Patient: sex M, age 64
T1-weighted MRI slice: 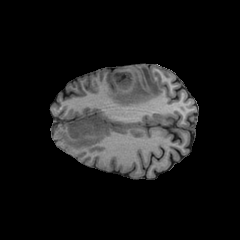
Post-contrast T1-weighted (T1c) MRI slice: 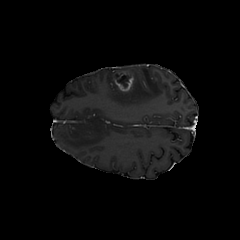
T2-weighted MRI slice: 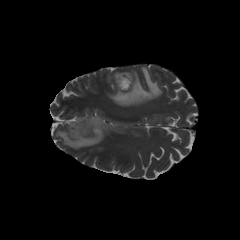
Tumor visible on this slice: yes
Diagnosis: Glioblastoma, IDH-wildtype
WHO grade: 4